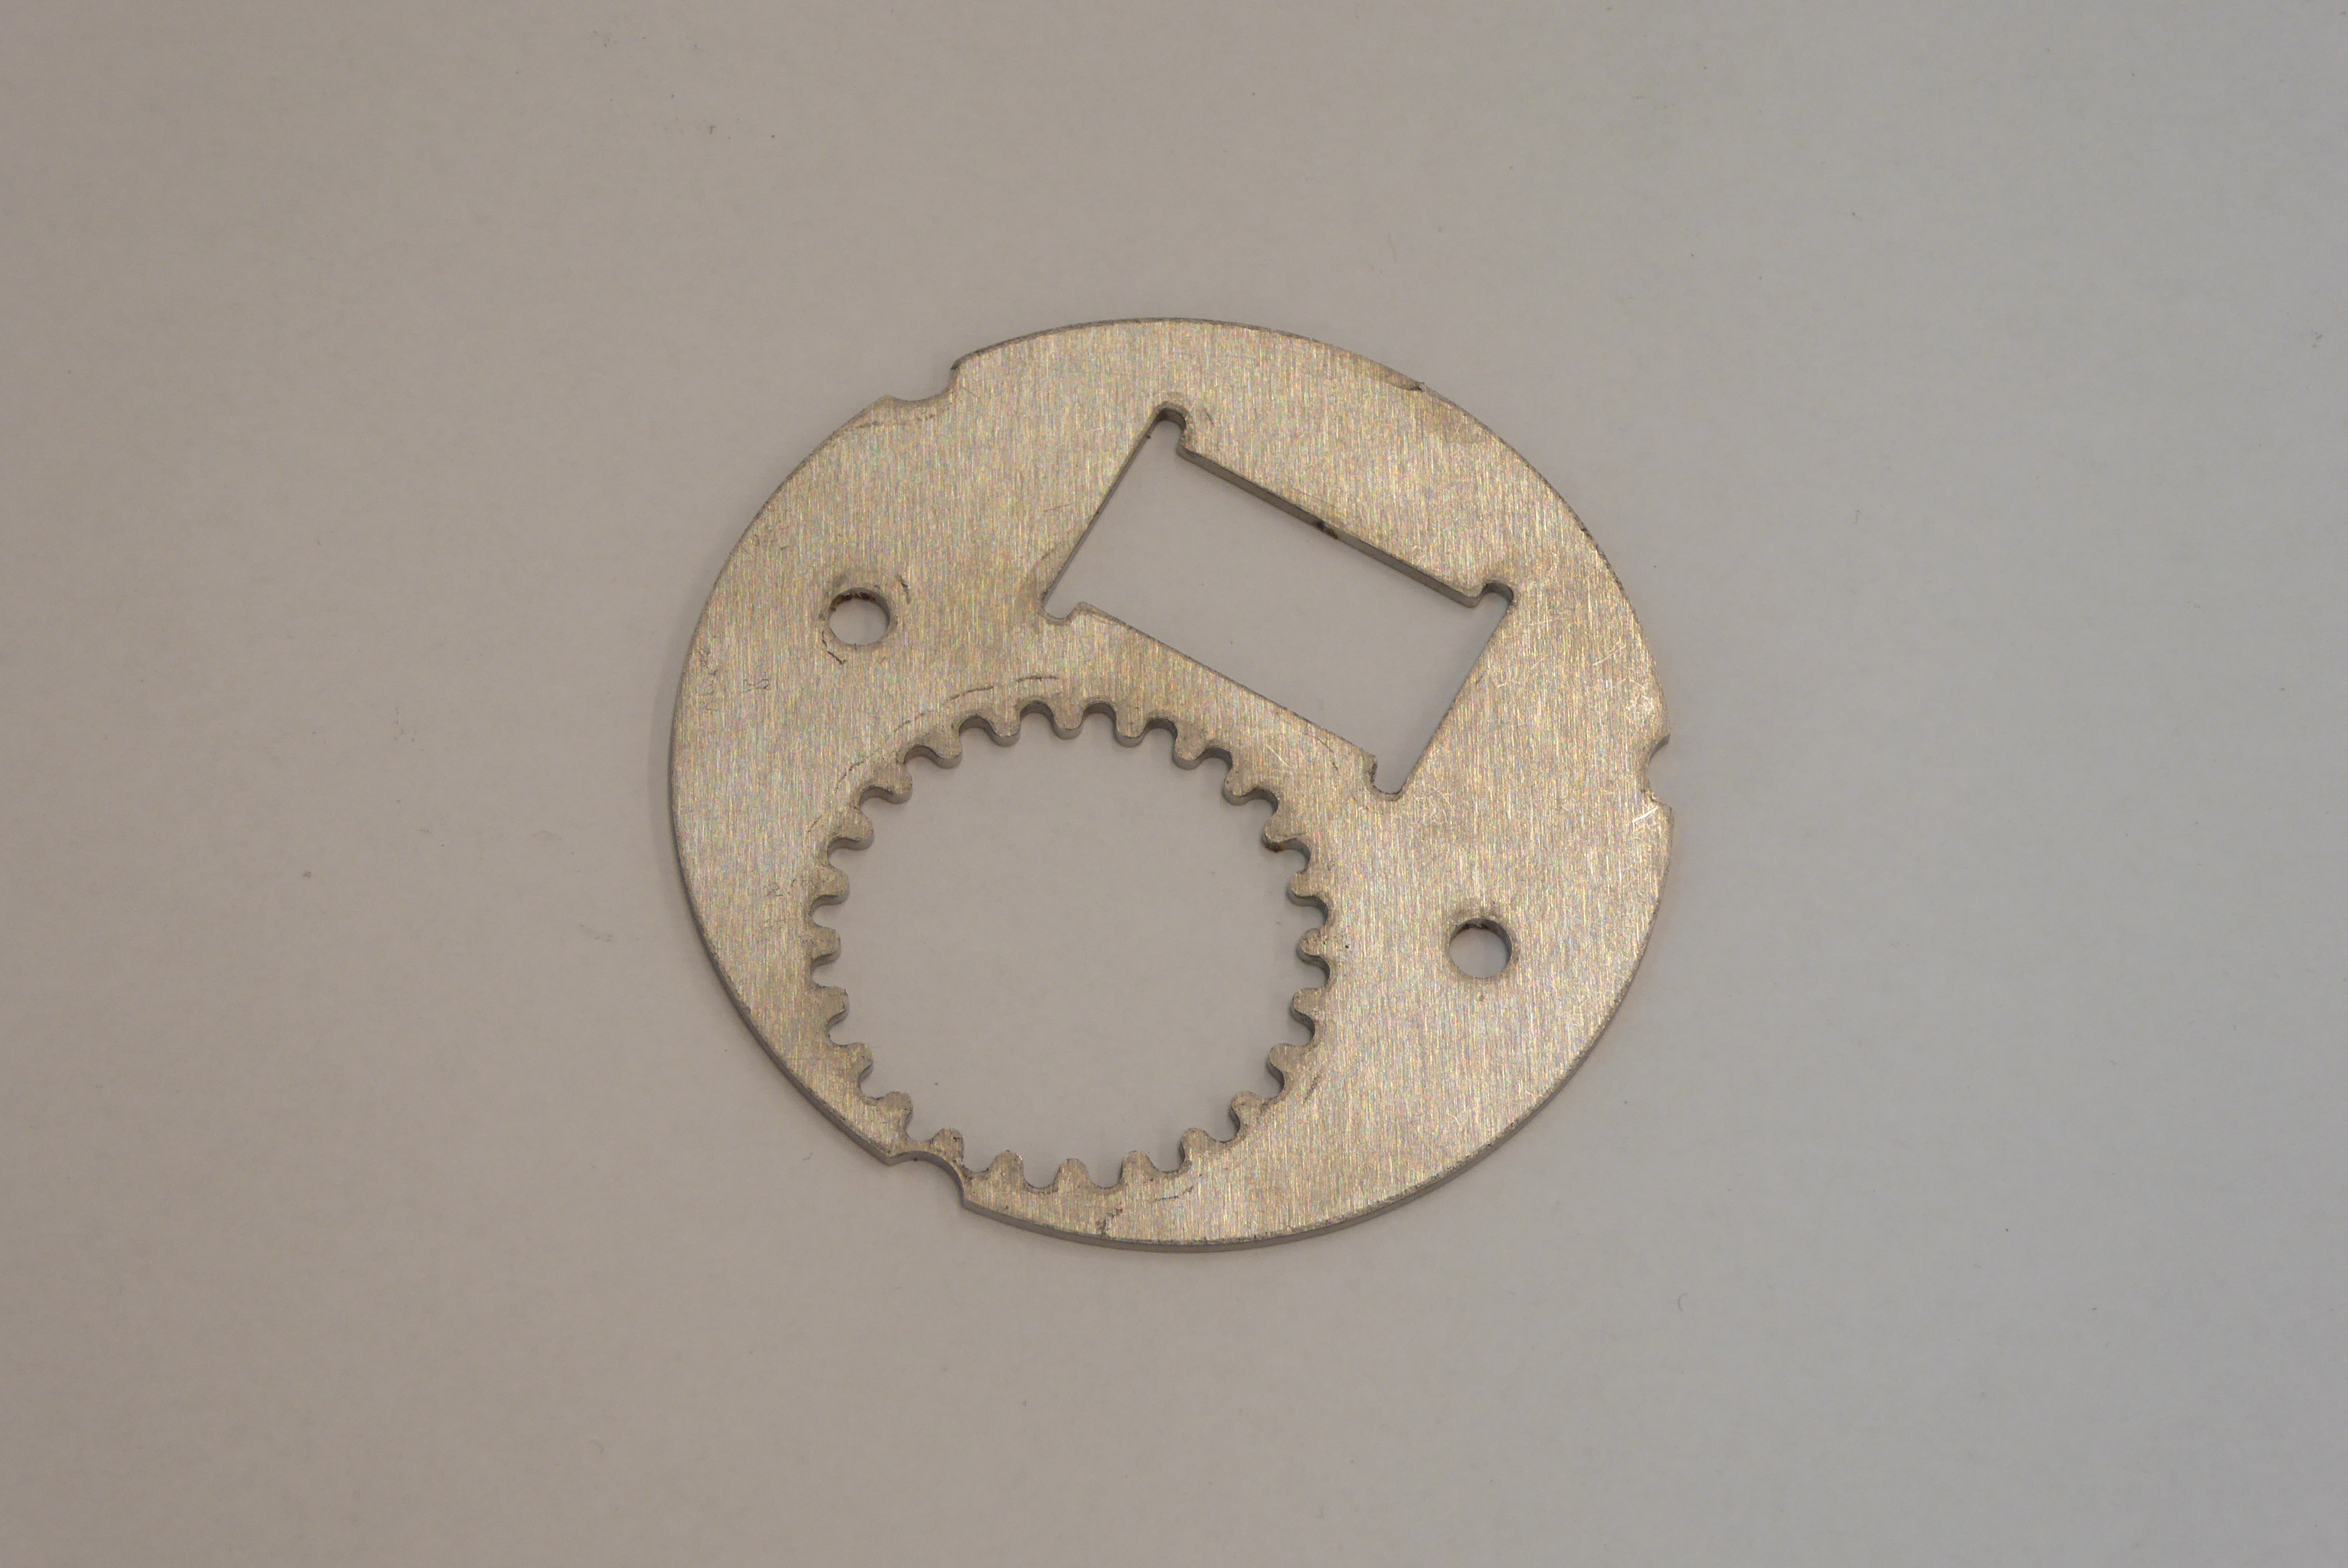
Label: Bottle Opener - Inlay